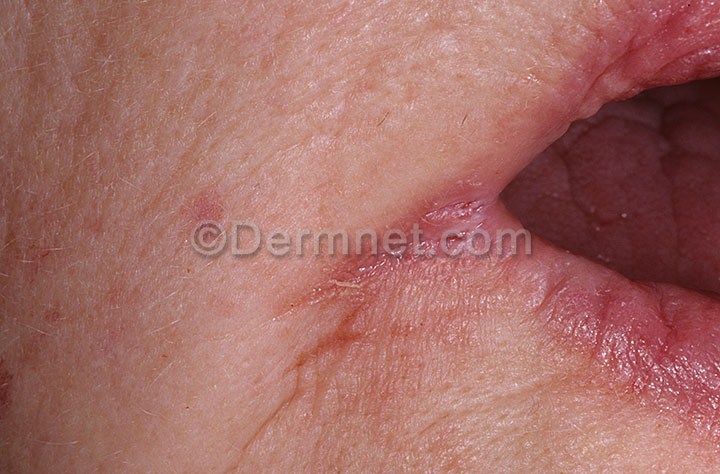
Disease: Tinea Ringworm Candidiasis and other Fungal Infections